Field crop: maize
Growth stage: 2
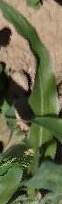
Species: maize